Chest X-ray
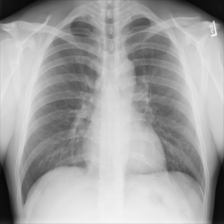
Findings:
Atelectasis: negative
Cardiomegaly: negative
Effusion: negative
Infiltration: negative
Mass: negative
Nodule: negative
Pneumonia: negative
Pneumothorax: negative
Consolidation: negative
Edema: negative
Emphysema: negative
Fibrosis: negative
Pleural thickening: negative
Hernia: negative